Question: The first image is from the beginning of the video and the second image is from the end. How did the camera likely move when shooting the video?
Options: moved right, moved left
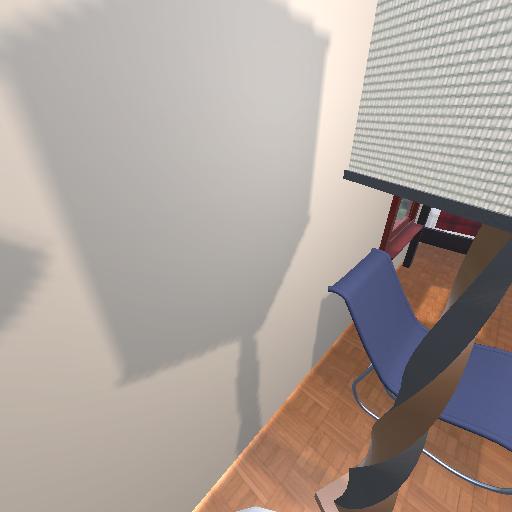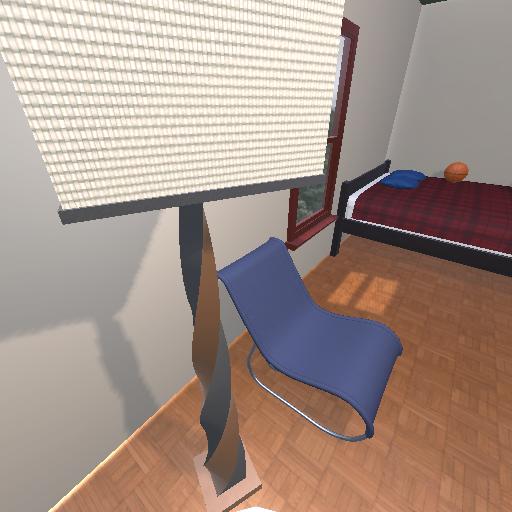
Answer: moved right